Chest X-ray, PA view. Patient: 61 years old, sex M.
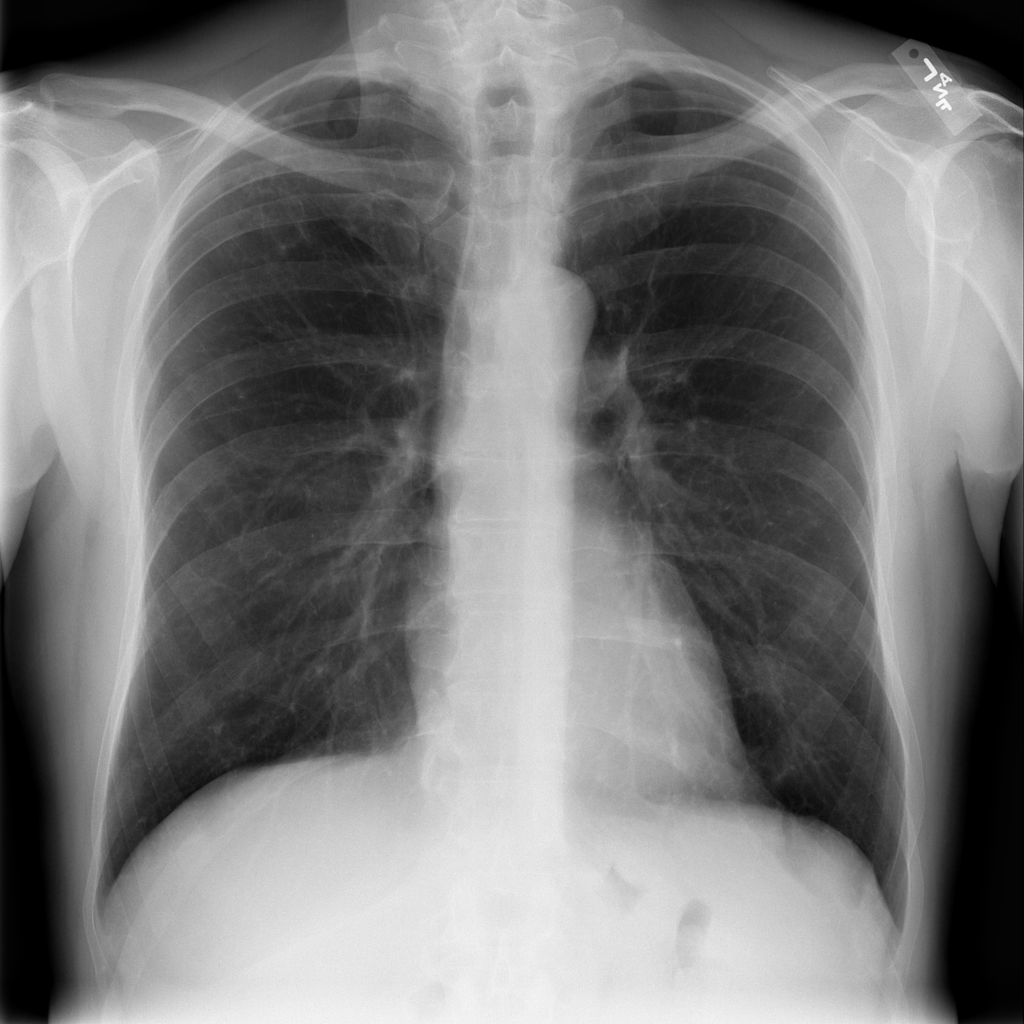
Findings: No Finding